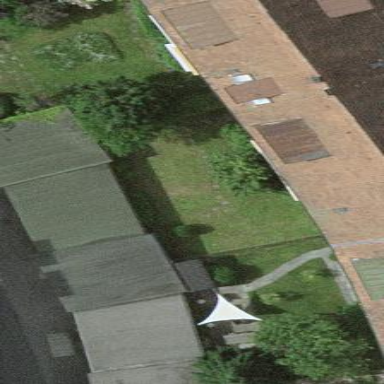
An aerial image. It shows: Garages with flat roofs.